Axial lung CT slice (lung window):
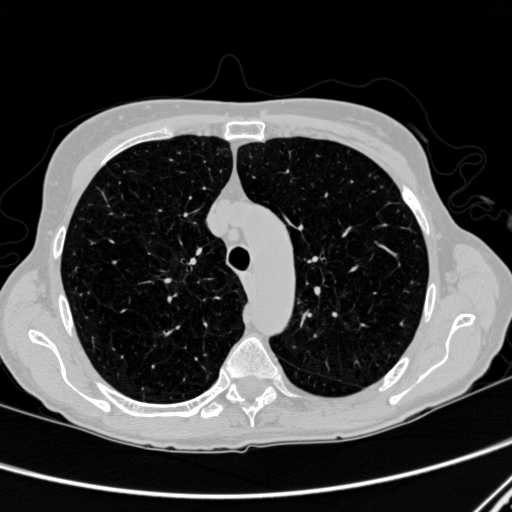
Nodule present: no